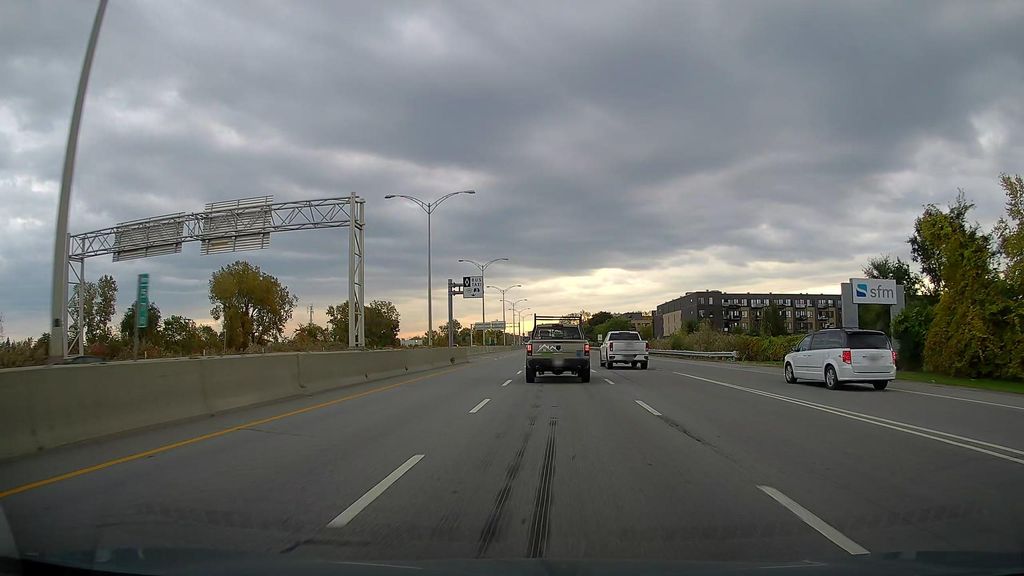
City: montreal